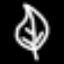
Label: leaf